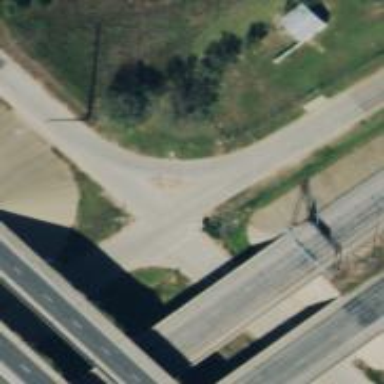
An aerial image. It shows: Secondary road with frontage road alongside.